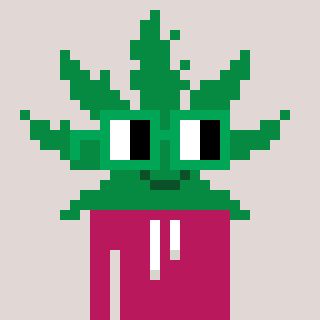
a pixel art character with square green glasses, a weed-shaped head and a darkpink-colored body on a warm background